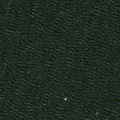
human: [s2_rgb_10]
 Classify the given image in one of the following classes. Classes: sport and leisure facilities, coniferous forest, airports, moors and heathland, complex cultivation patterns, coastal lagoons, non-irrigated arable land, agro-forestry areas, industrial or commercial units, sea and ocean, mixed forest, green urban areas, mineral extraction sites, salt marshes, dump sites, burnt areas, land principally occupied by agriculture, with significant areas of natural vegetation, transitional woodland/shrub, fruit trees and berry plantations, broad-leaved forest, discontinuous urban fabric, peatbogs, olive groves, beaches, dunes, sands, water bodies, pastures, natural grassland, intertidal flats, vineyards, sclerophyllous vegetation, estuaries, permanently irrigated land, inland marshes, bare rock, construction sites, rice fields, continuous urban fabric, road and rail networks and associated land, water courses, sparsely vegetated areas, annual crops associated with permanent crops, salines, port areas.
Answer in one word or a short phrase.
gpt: sea and ocean